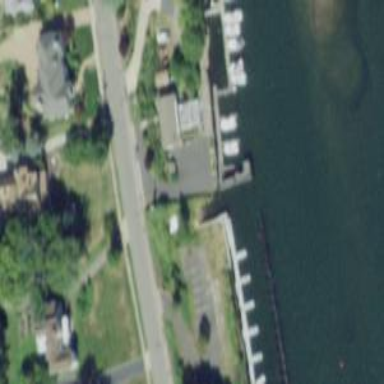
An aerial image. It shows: Boatyard located near waterway.